Interaction volume radius: 5 \u00c5
Interaction volume height: 25 \u00c5
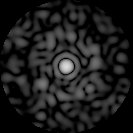
Disorder parameter: 0.8107